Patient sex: F
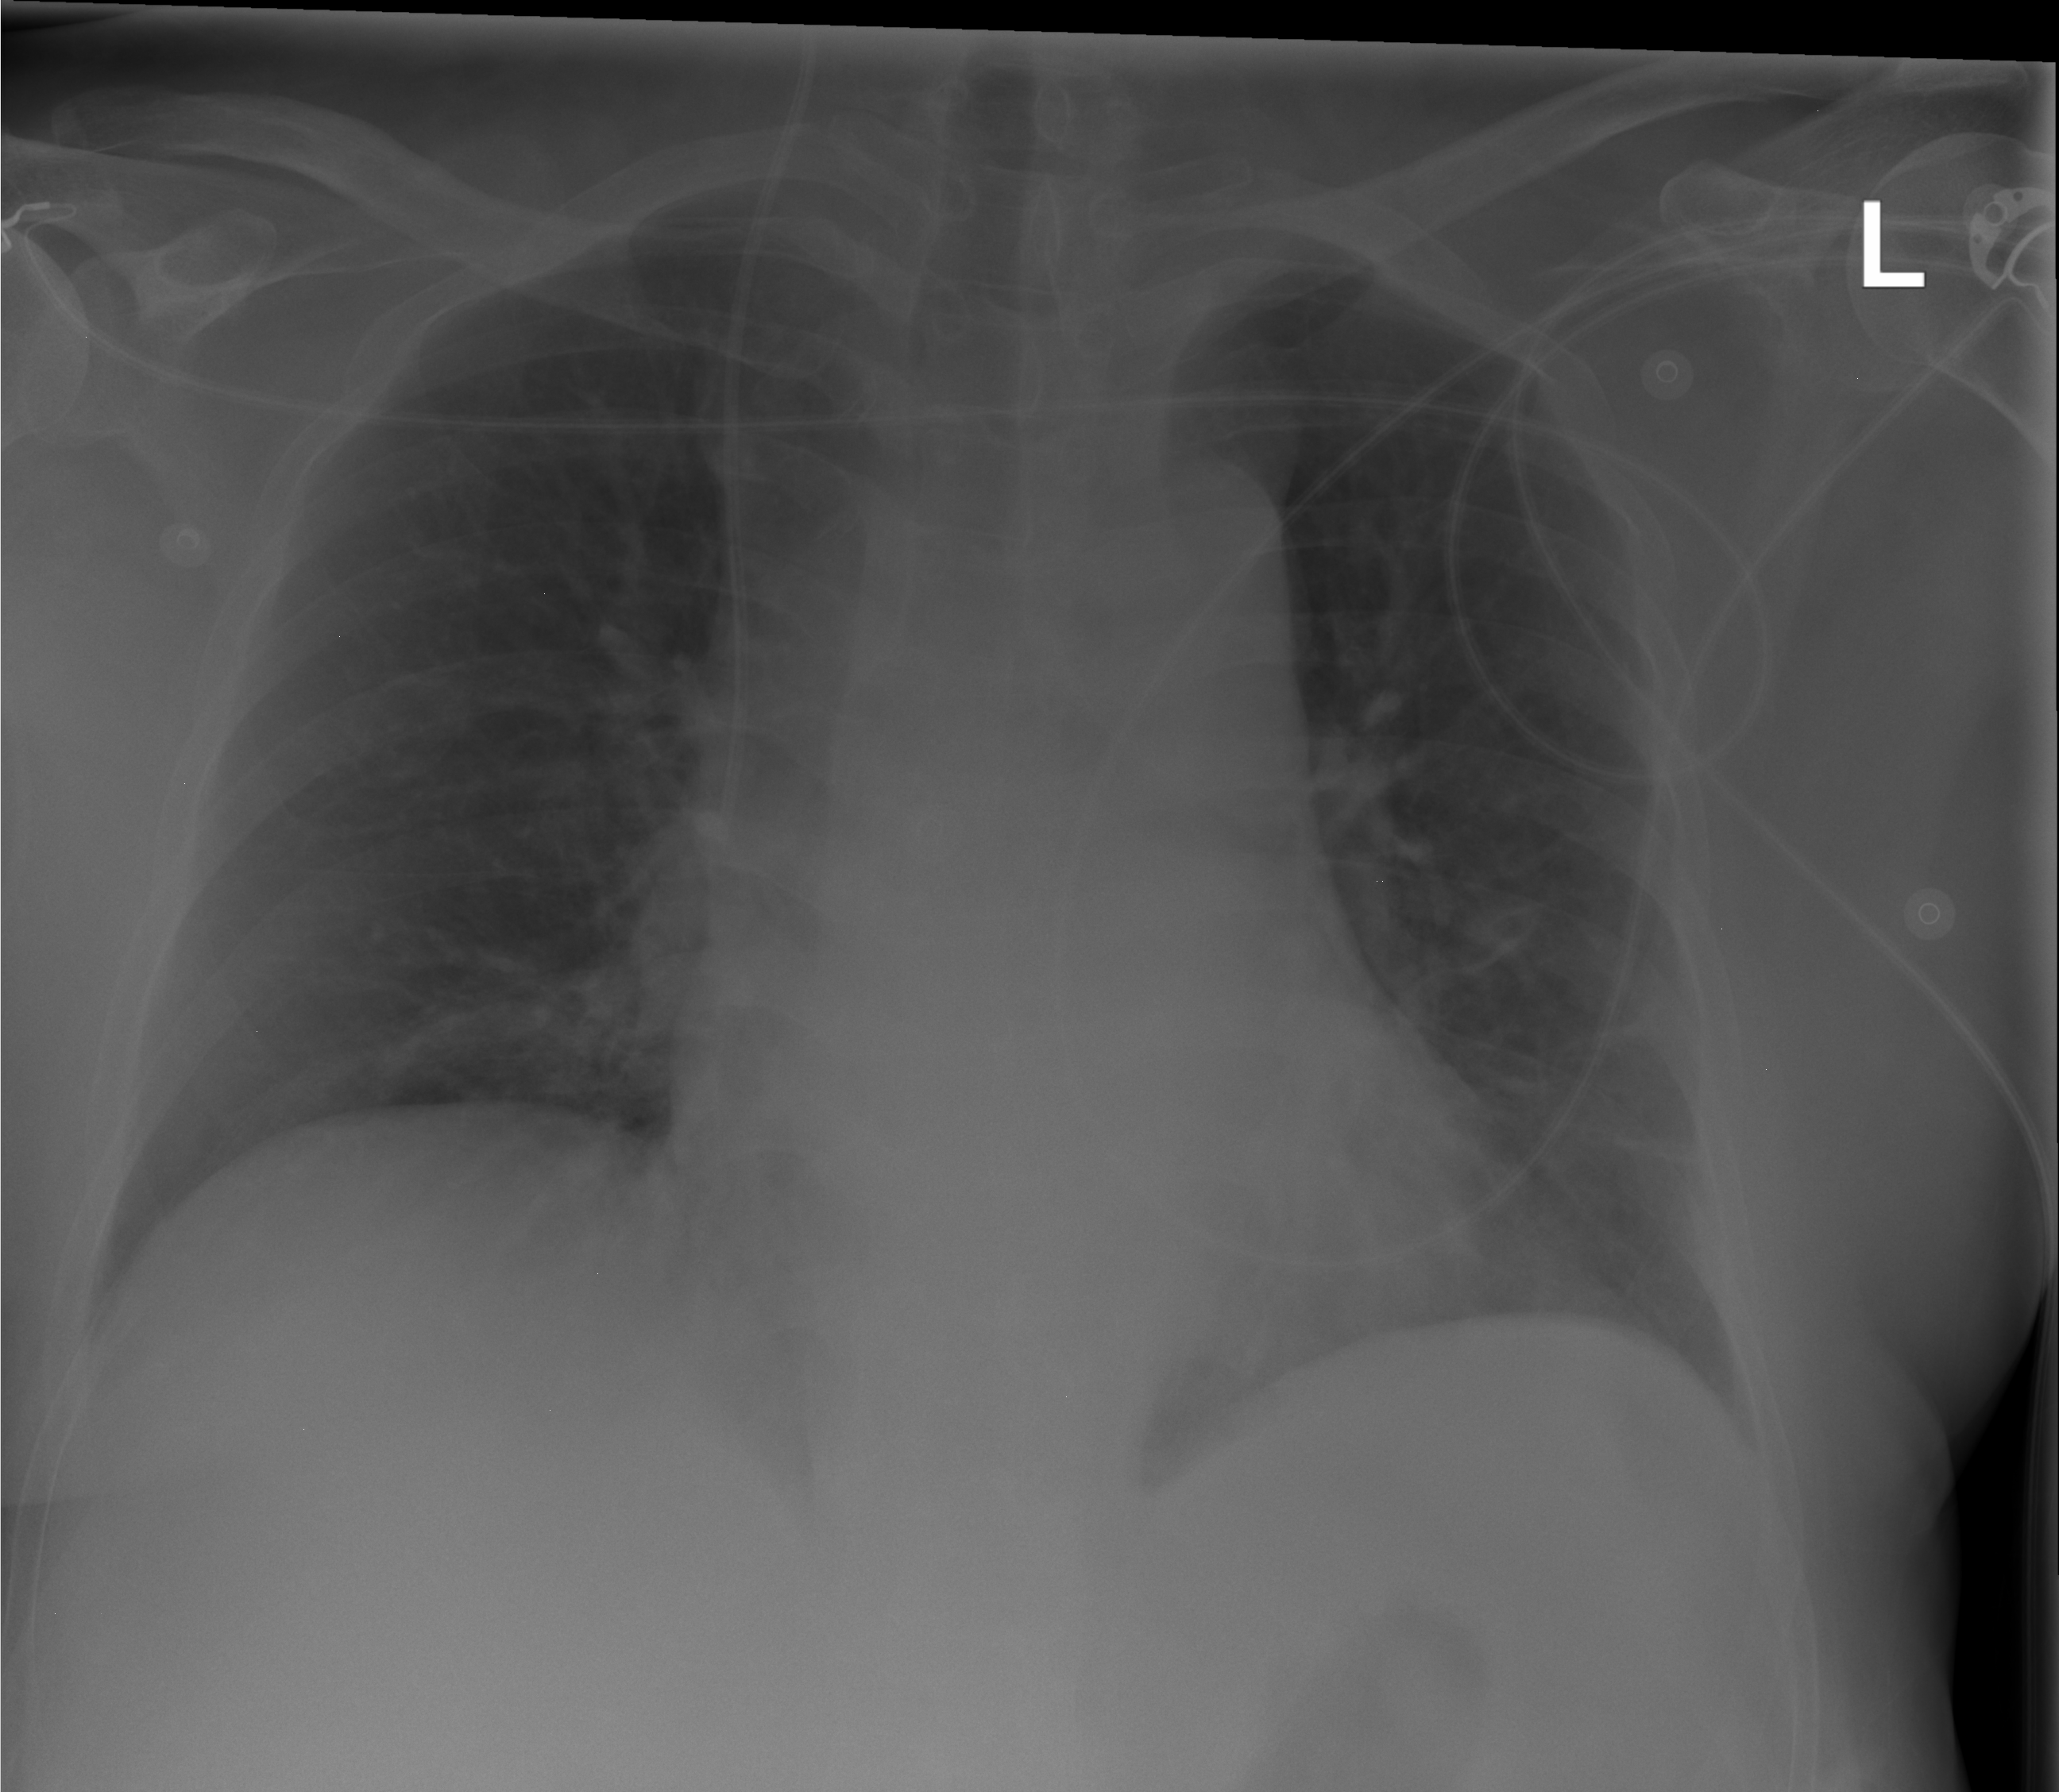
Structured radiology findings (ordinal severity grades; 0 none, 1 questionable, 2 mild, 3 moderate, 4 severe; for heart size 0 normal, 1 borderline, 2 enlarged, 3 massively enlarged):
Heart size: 1
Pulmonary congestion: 0
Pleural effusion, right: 0
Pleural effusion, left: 0
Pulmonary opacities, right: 0
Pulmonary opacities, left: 0
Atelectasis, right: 0
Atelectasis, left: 2